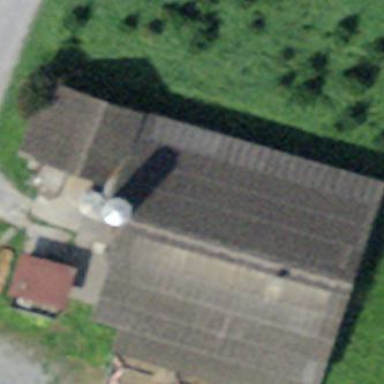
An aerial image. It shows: Sty building.